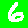
Digit: 6